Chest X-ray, PA view. Patient: 28 years old, sex M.
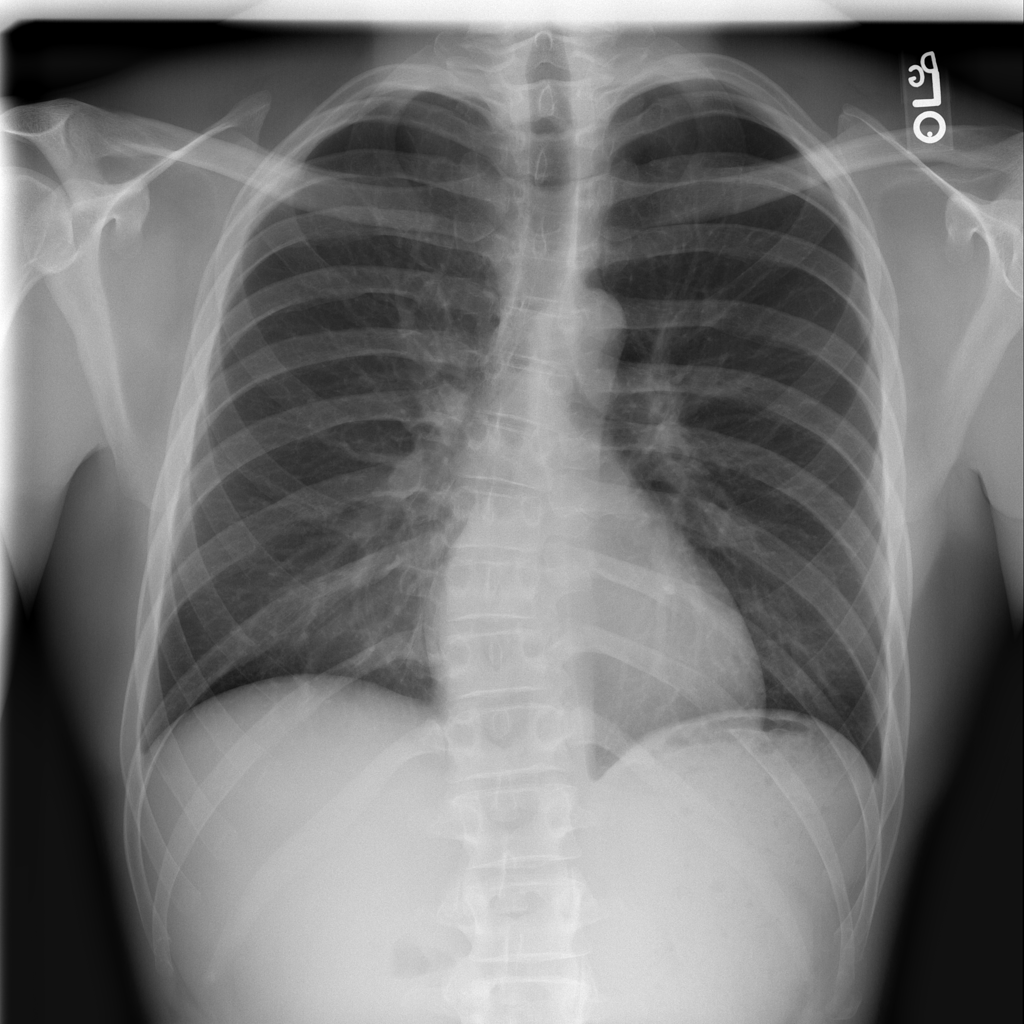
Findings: No Finding